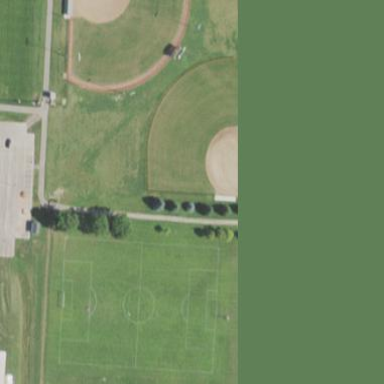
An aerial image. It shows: Softball pitch for leisure and sport activities.